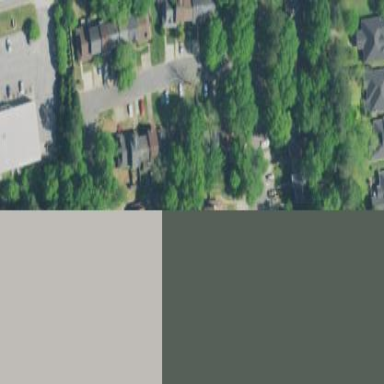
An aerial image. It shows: Residential area within neighborhood.